Current action and preconditions to check: trajectory_clear

Your task: For each precondition in the list above, predict whether it will hold at this action.

Consider the current scene as observed from the mobile robot's camera, and analyze the predicted future states of all dynamic agents (e.g., people, animals, vehicles, or any moving entities) within the NEXT SECOND.

IMPORTANT: Only answer "very likely" if you are absolutely certain—based on strong, clear evidence—that a dynamic agent will violate the precondition in the predicted future state. Do NOT answer "very likely" for unlikely, ambiguous, or low-probability risks.

Ask yourself for each precondition: Is there a high probability, with clear and convincing evidence, that the predicted future states of any dynamic agent will interfere with the predicted future state of the currently executing action within the NEXT SECOND, causing that precondition to fail?

Assess the risk level based on these predictions. Use "likely" or "very likely" if motions create a clear risk of interference.

Use "neutral" or "improbable" if agents are nearby but their predicted paths are clearly diverging or non-conflicting.

Failure Risk Categories: "very improbable", "improbable", "neutral", "likely", "very likely"

Answer Format: Output ONLY the probability_of_failure value from these categories: "very improbable", "improbable", "neutral", "likely", "very likely"

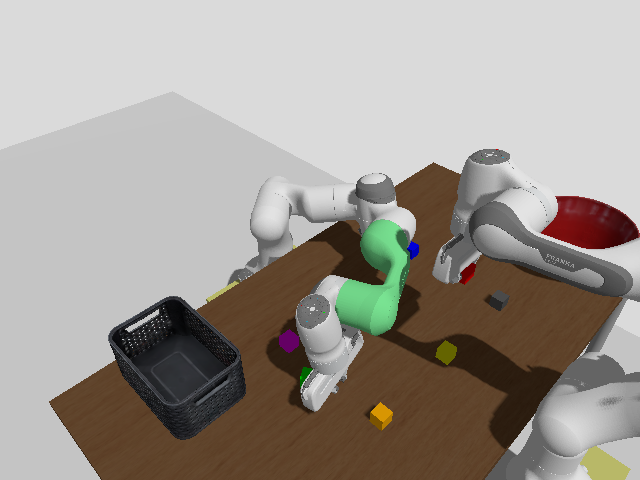

Answer: very improbable